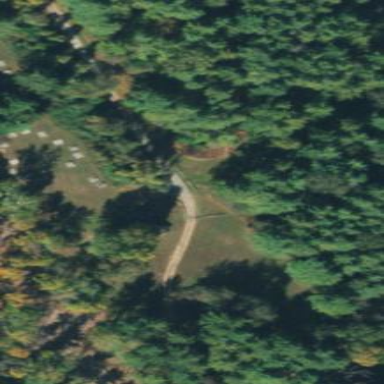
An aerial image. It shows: Campsite with tents.